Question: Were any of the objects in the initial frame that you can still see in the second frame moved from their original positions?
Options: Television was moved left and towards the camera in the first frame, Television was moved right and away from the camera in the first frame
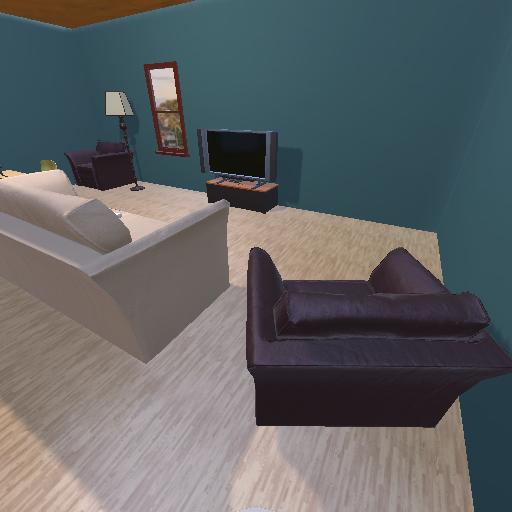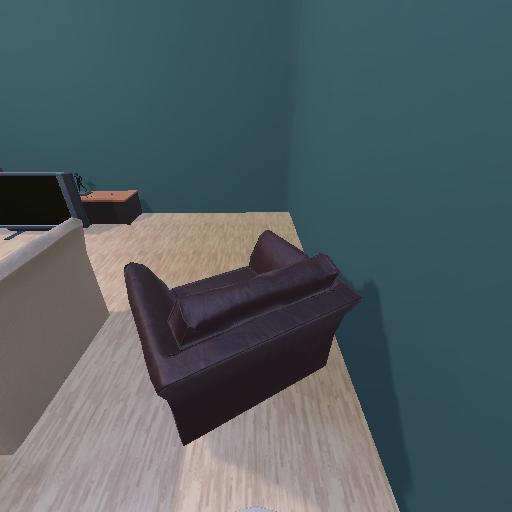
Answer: Television was moved left and towards the camera in the first frame